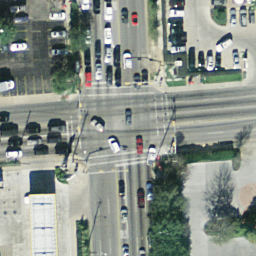
Label: intersection